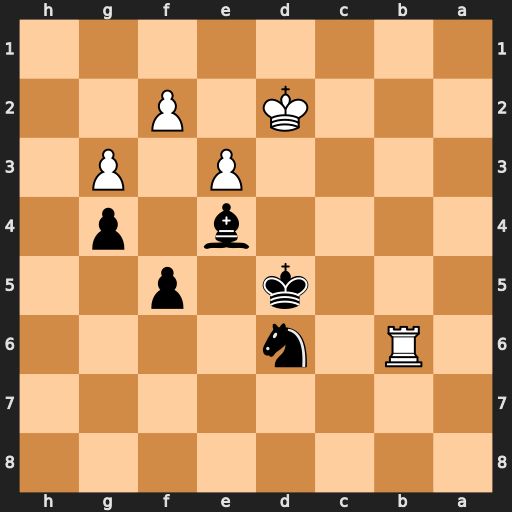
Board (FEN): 8/8/1R1n4/3k1p2/4b1p1/4P1P1/3K1P2/8
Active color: b
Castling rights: -
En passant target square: -
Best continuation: Nc4+ Kc3 Nxb6